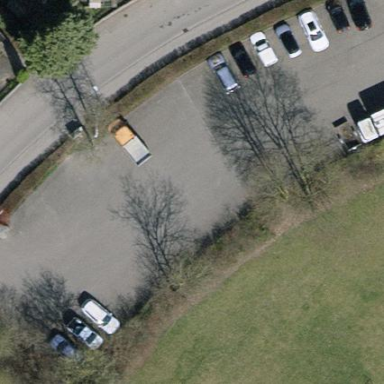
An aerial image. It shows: Parking area with surface.